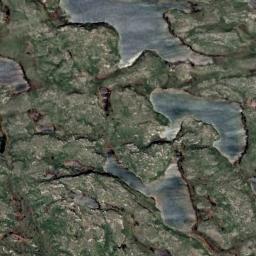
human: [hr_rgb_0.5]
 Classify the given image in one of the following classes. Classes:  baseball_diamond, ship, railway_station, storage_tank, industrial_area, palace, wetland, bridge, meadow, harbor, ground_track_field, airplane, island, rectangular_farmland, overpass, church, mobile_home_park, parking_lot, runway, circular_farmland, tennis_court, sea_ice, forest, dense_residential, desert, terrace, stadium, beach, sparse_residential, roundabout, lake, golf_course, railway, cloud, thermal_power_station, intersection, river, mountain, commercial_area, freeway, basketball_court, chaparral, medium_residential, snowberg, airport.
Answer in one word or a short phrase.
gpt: wetland